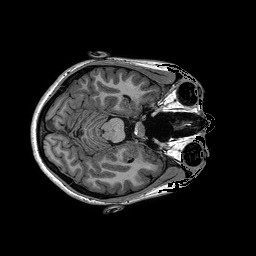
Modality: T1w
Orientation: coronal
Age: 23
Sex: female